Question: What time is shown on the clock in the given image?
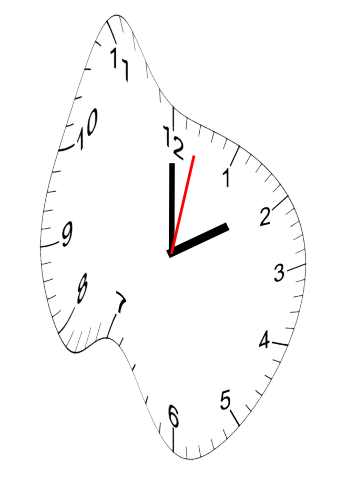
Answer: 02:00:02